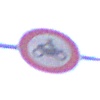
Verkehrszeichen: VerbotKraftraeder
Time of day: SunriseSunset
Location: Outdoor (Urban)
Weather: PartlyCloudy
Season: NotSpecified
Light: Natural